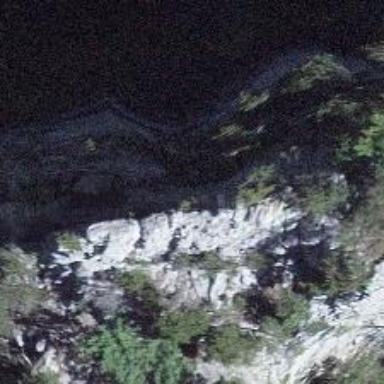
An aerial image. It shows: Natural cliff.